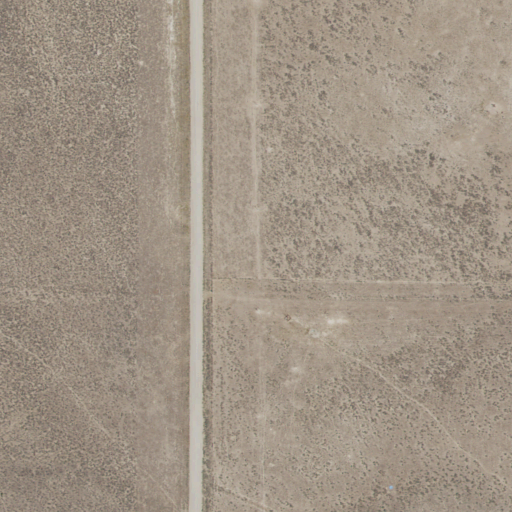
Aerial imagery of valley in Idaho named Juniper Valley containing only shrub